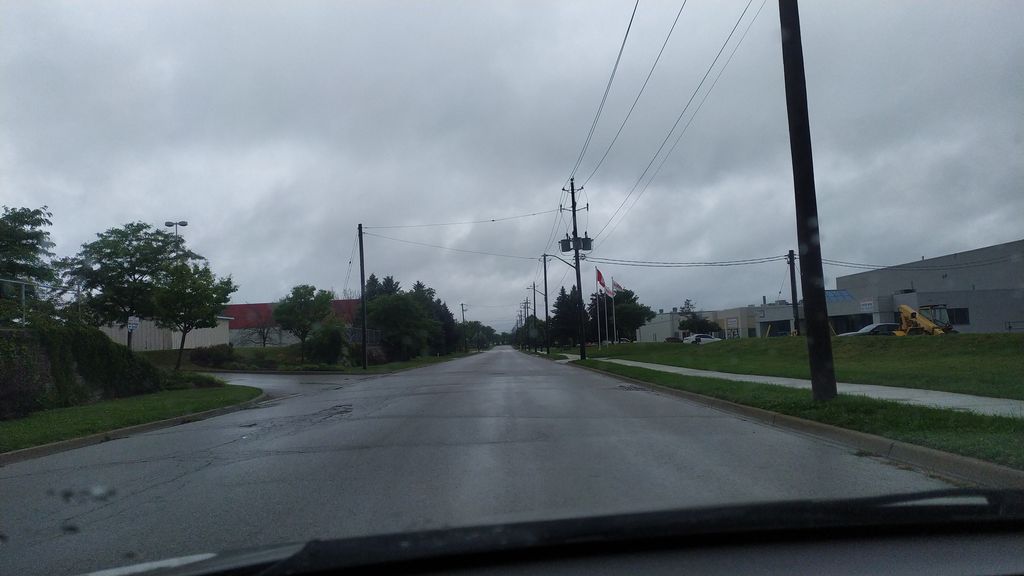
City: kitchener-waterloo